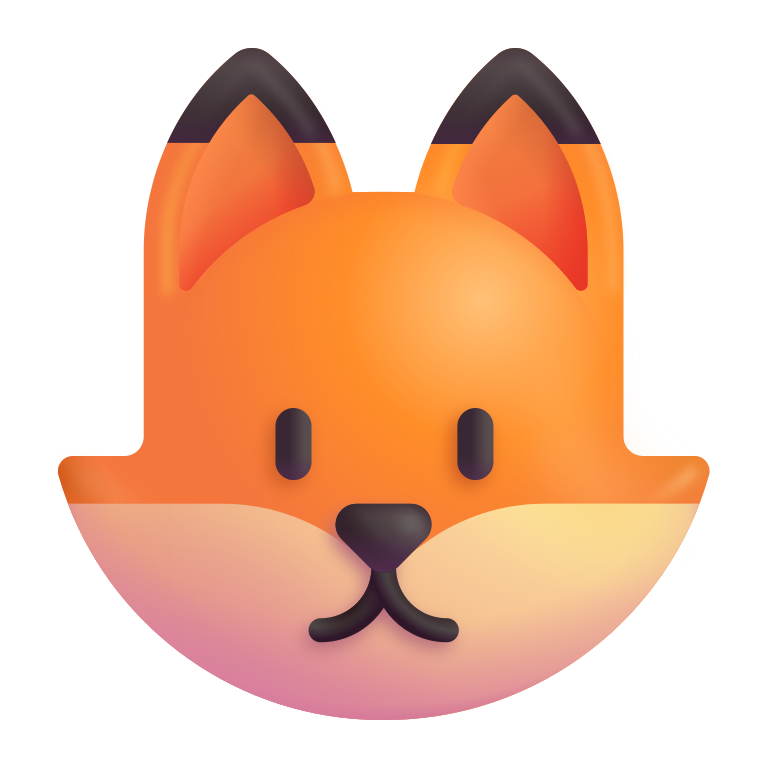
fox color